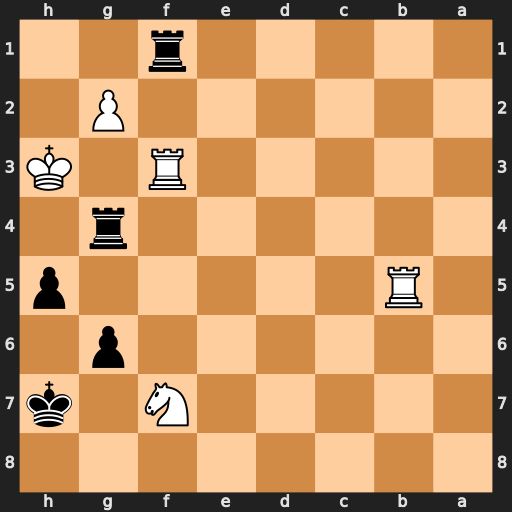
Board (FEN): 8/5N1k/6p1/1R5p/6r1/5R1K/6P1/5r2
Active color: b
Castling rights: -
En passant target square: -
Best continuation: Rh1#